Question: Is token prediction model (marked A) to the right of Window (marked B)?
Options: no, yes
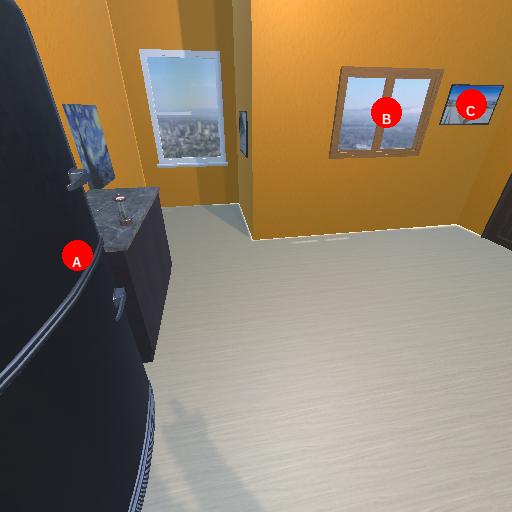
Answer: no